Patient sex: F
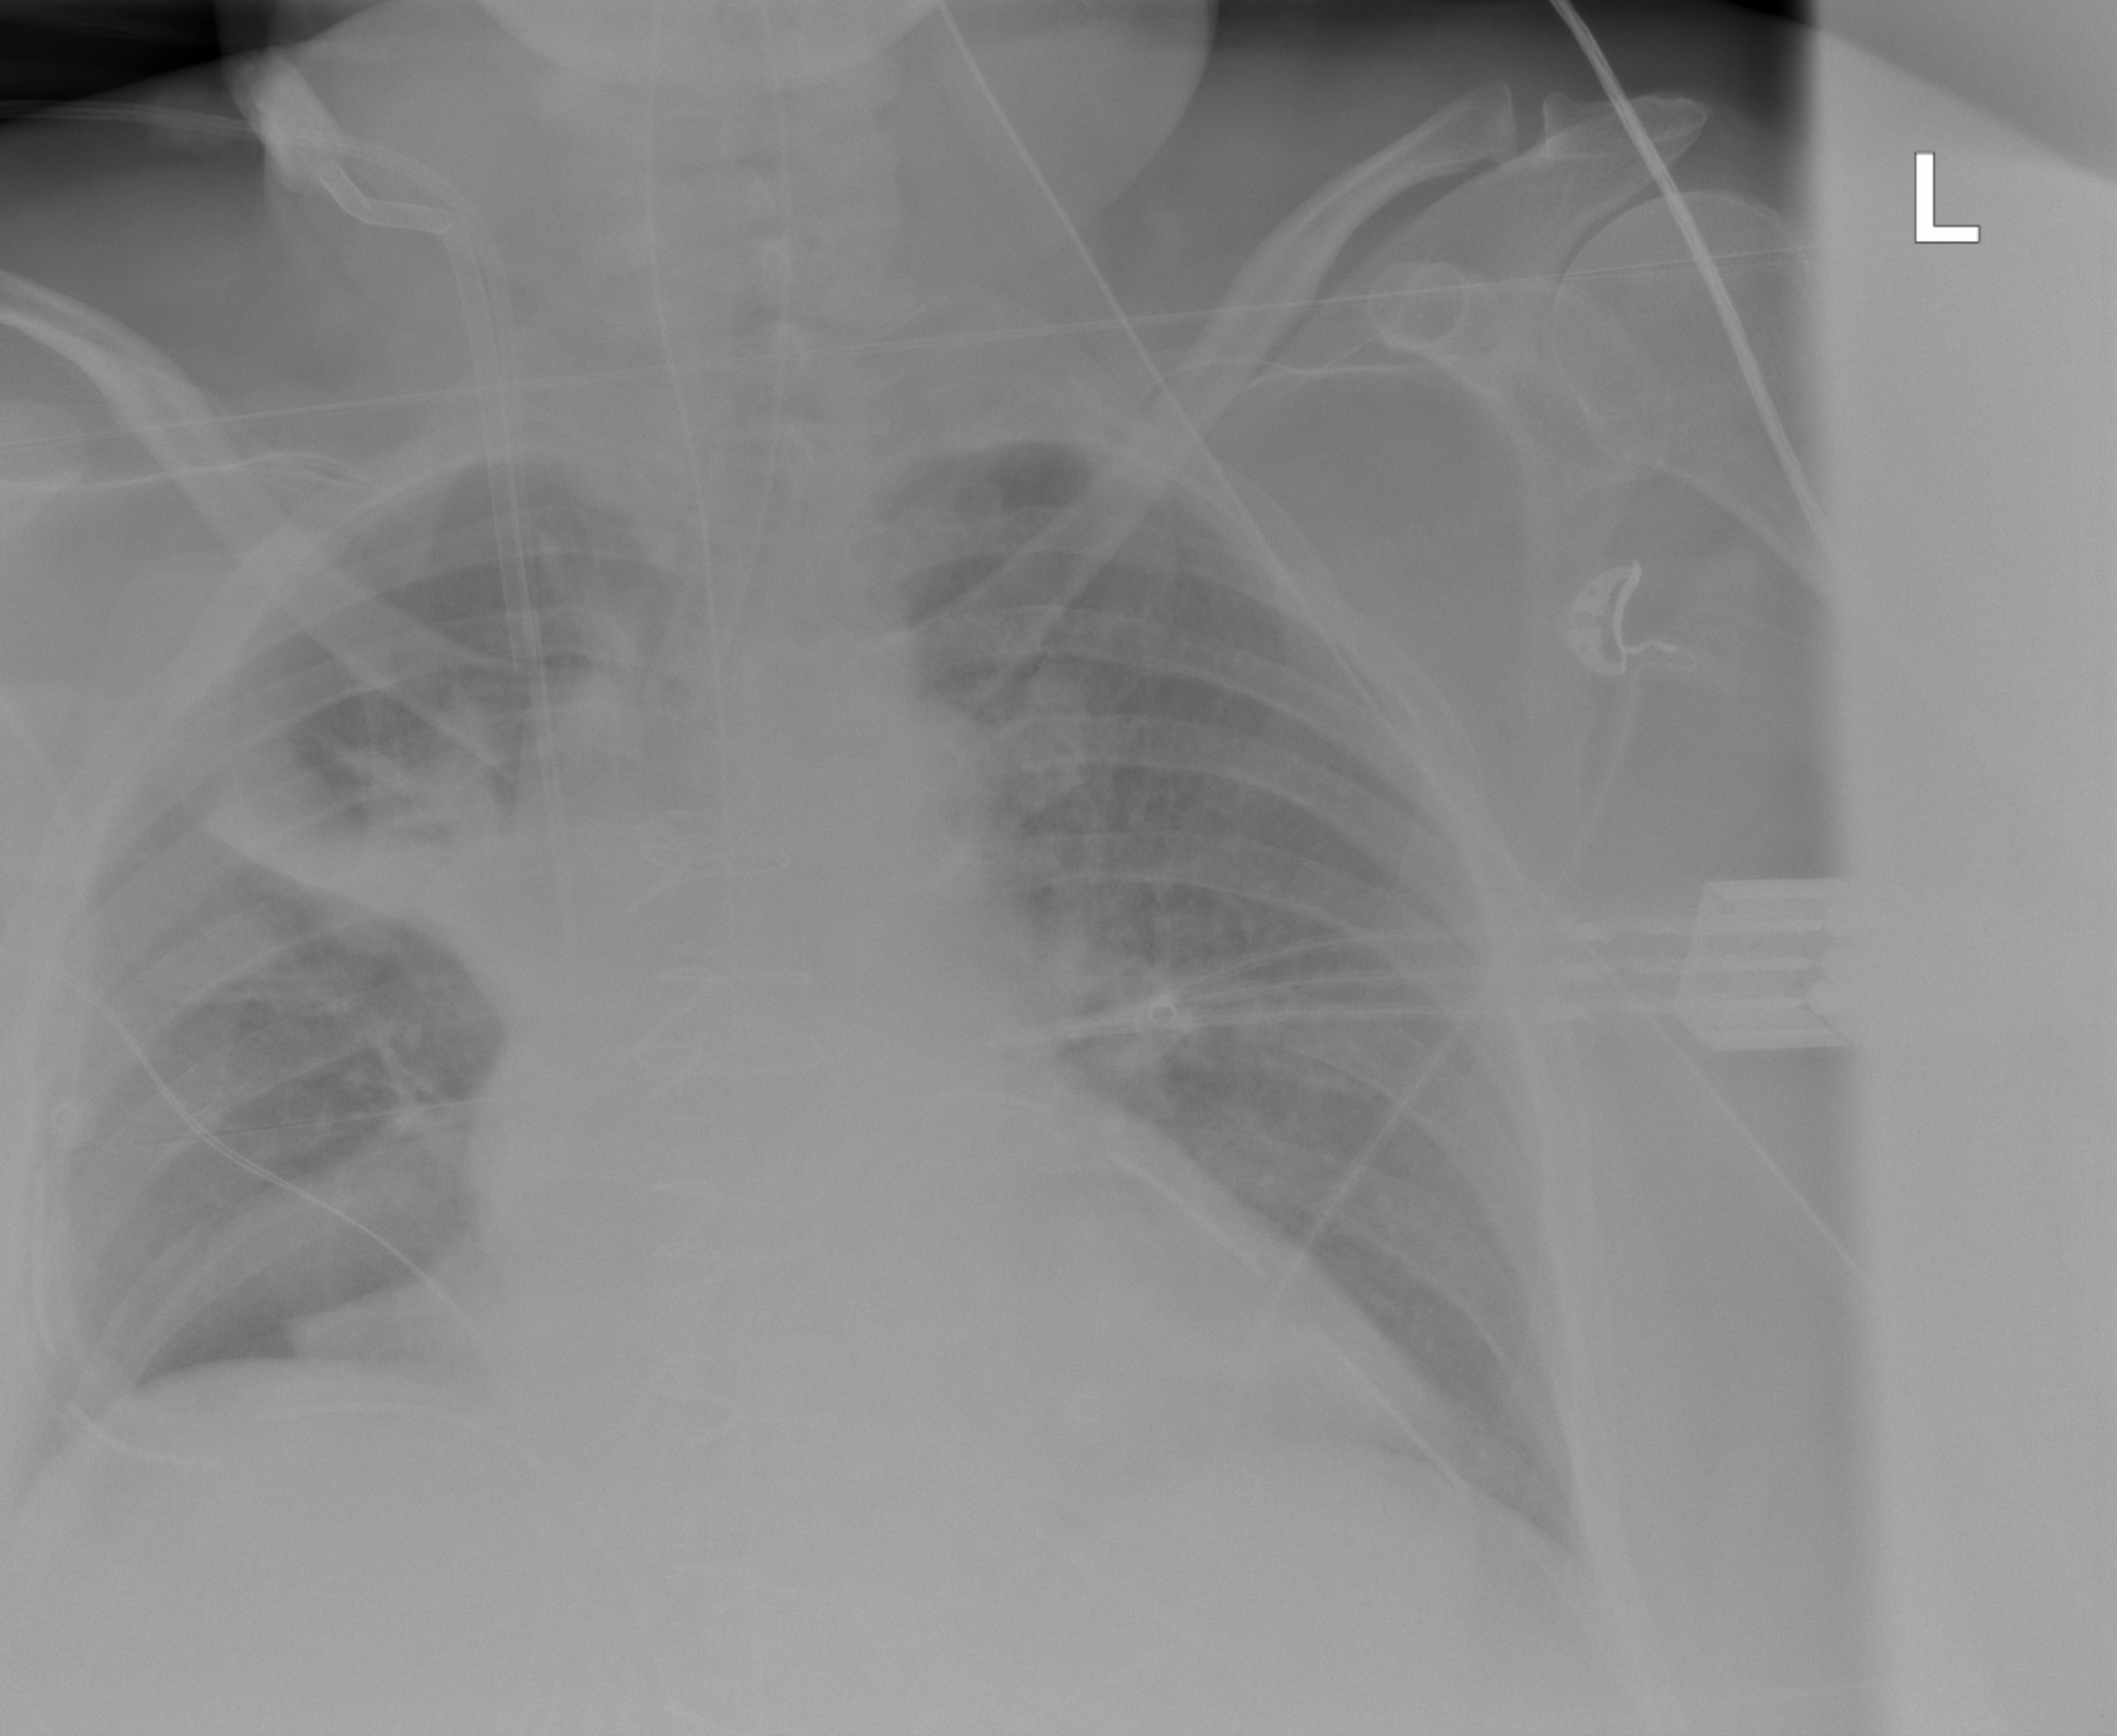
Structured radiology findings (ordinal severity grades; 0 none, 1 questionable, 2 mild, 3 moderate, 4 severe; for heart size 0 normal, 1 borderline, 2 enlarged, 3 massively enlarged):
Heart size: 2
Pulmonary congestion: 2
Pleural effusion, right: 2
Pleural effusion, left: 0
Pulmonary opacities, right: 0
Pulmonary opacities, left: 0
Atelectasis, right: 2
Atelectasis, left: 0